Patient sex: M
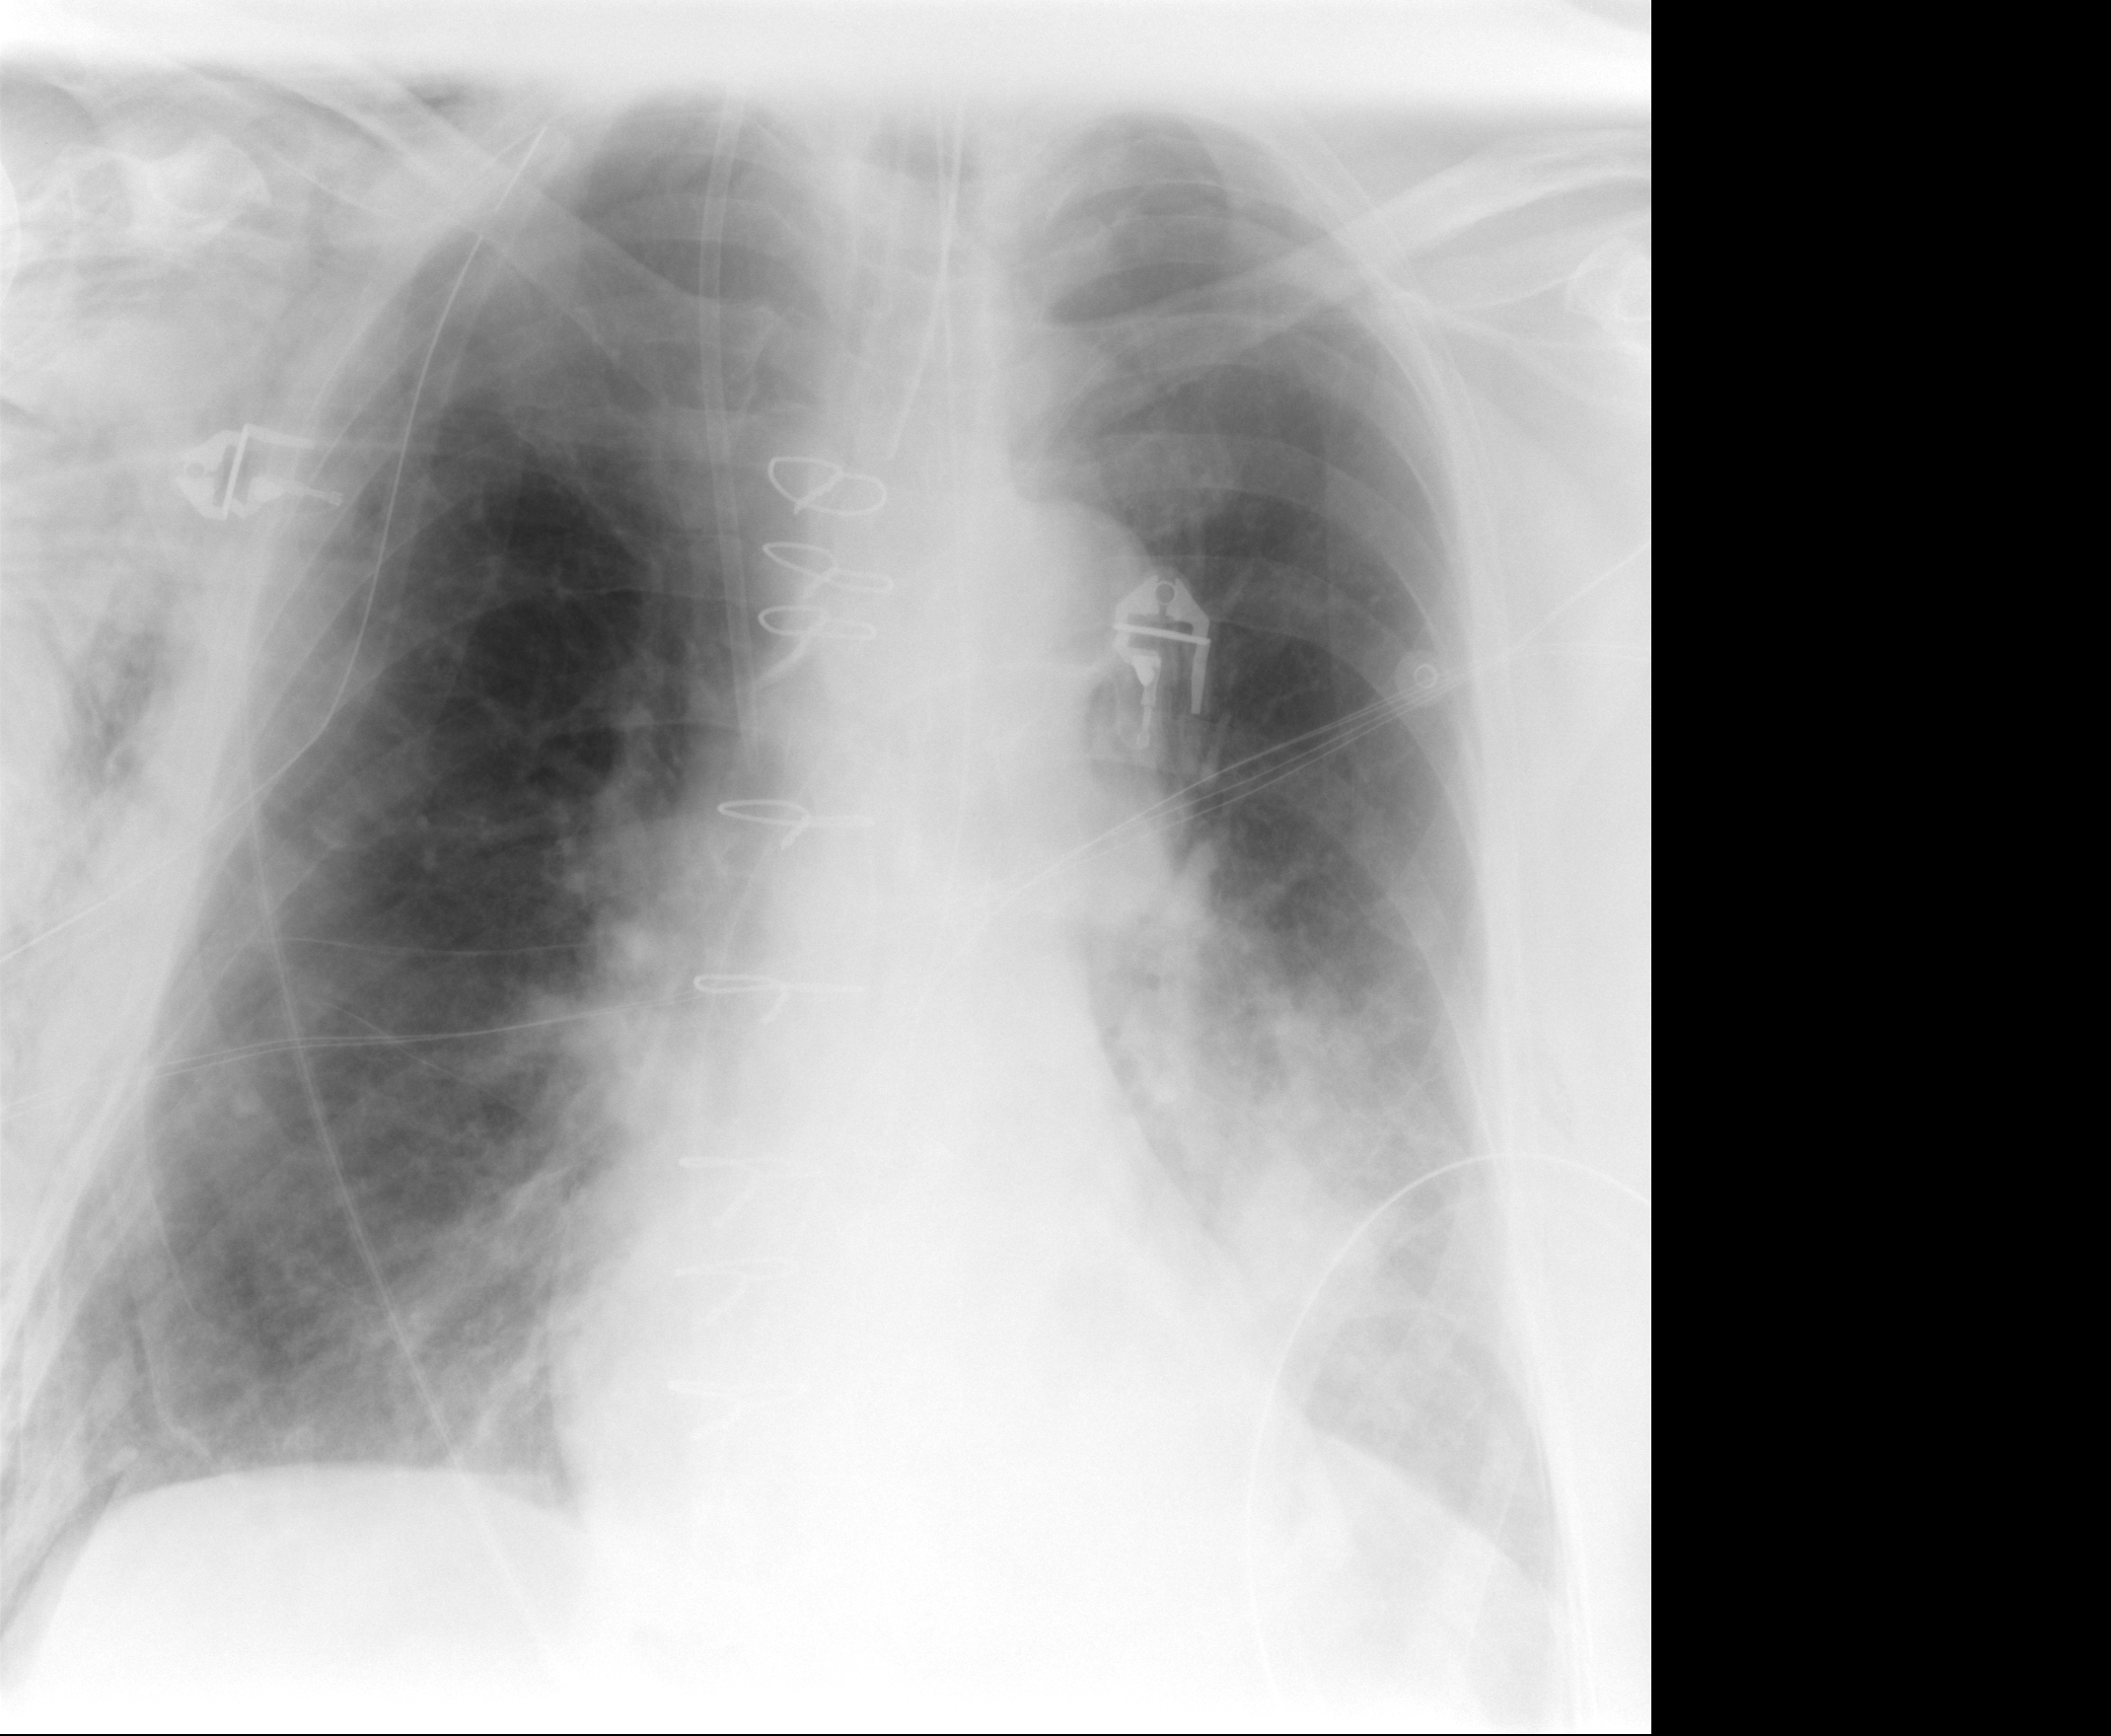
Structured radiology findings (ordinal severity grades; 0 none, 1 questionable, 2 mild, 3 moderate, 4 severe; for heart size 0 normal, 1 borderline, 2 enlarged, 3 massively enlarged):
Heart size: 0
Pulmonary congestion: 1
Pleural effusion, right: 0
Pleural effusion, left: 0
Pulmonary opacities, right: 0
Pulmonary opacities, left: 0
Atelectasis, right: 2
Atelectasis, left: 3